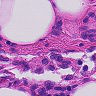
Metastatic tissue present: no